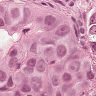
Metastatic tissue present: yes